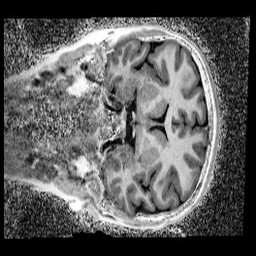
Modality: UNIT1_denoised
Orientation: coronal
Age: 11
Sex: male
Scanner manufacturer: siemens
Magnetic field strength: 3 T
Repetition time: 4 s
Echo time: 0.00299 s